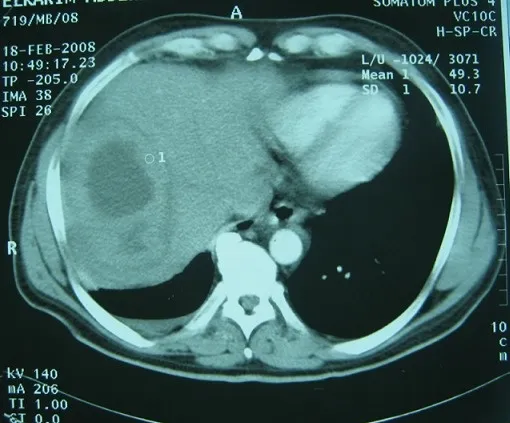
CT scan showing the hepatic tuberculoma.
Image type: radiology (ct)